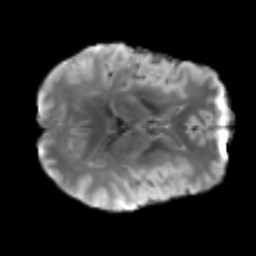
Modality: T2w
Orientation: axial
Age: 35
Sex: male
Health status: healthy
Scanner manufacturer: siemens
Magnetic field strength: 3 T
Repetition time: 3.6 s
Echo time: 0.092 s